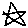
Label: star